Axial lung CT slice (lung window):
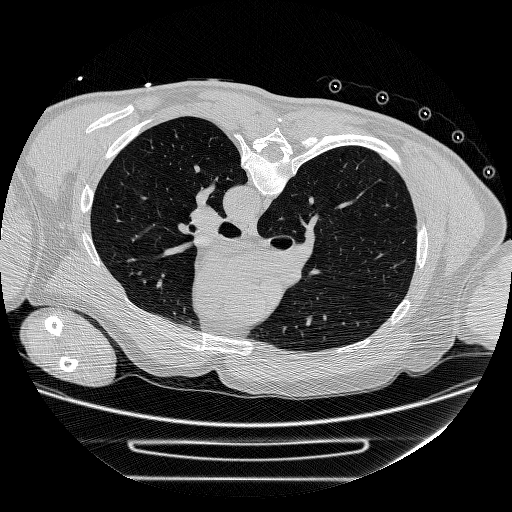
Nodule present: no